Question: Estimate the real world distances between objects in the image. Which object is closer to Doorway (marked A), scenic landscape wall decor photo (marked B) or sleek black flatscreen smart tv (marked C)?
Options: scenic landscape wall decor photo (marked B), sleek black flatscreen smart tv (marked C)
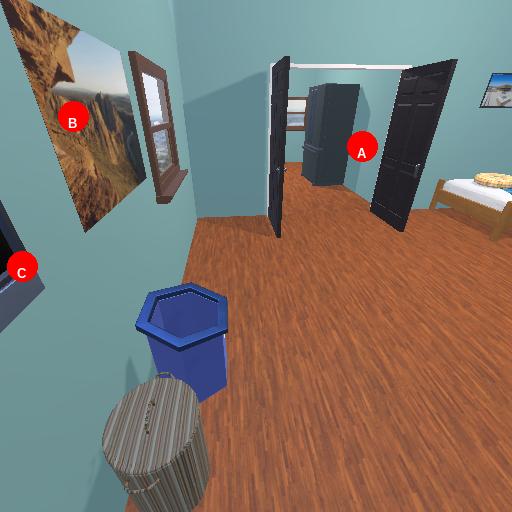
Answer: scenic landscape wall decor photo (marked B)